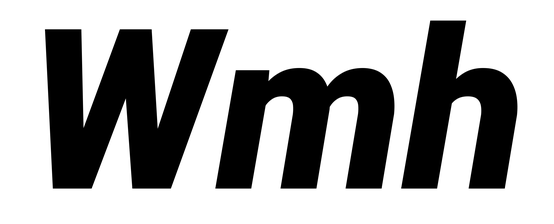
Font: Roboto-Italic_Black_Italic